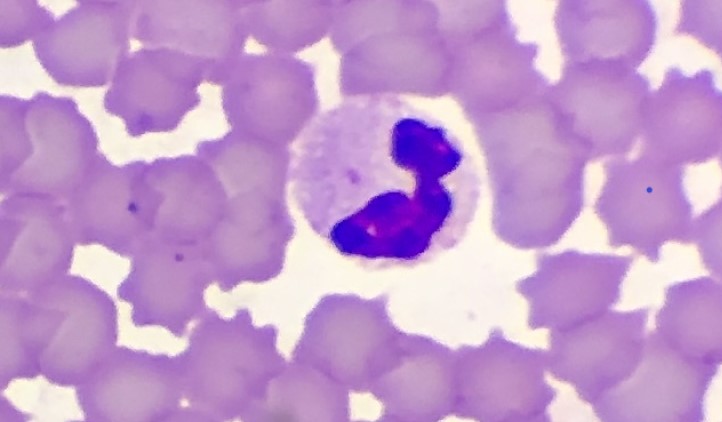
White blood cell type: Neutrophil